Question: I didn't find any answer to my question by searching. So it could either be so simple or too difficult. So, please bear with me.
I have two plane intersected with each other as you can see in the picture.

The inclined plane is plotted using X,Y and Z matrices (surf(X,Y,Z)). The second plane has the same X and Y matrices with simply Z a zero matrix. Now I am interested in finding the X and Y where both plane intersect.
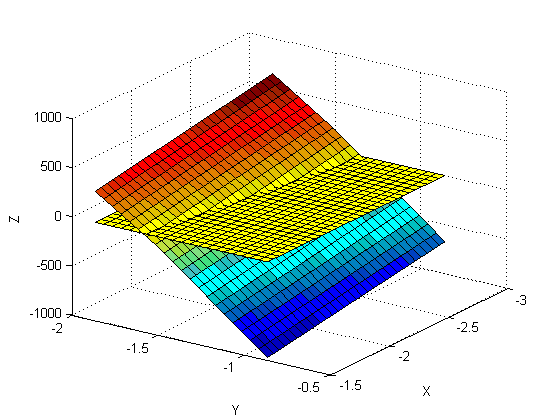
Answer: The solution is equally simple whether you start with the plane equations or only the matrices of values.
With the plane equations, you have two equations in three unknowns. Resolve that to one equation in two unknowns (X and Y), and you have your intersection line, from which you can generate any desired set of intersection points.
With the matrices, you know the relevant z-value - it's zero. Choose your favorite search method to find the indices in the original 'Z' matrix at which the value is zero. You obtain the intersection point set by using these to index into the 'X' and 'Y' matrices. (And if the values in 'Z' don't ever exactly hit zero, all you need to do is interpolate.)
The reasons for the simplicity are that (a) your objects are planes, and (b) one of them is parallel to a basis vector for the space.
Relaxing the (b) constraint adds only the complexity of having to subtract the two planes from one another to allow (b) to hold again. (This is only helpful if you don't have the plane equations; if you do, you can apply the solution given for any two planes, regardless of orientation.)
If (a) is relaxed, however, the problem becomes nontrivial - it can be quite computationally intensive to determine the intersection space of arbitrary manifolds, as the vast literature on collision detection in games and robotics will attest.
: <URL>, but it does not assume that the surfaces are planes, and so contains added complexity that you don't need here.